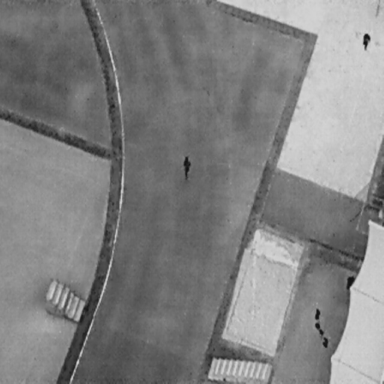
There are three People in the infrared image.